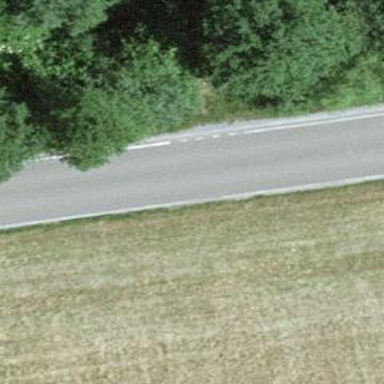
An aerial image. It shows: Unclassified road with asphalt surface.